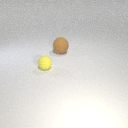
large brown rubber sphere behind small yellow rubber sphere